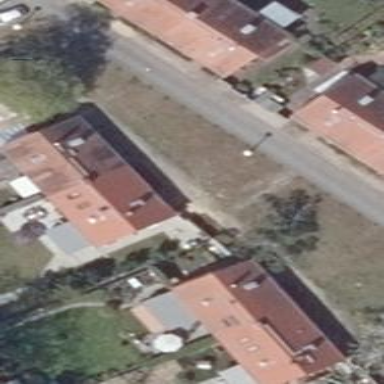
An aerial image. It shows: Gabled roof with roof tiles on terrace building. The roof orientation is along the building.